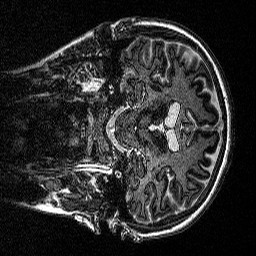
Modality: MP2RAGE
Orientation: coronal
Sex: female
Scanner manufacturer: siemens
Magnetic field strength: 3 T
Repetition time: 5 s
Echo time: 0.00292 s